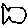
Label: fish